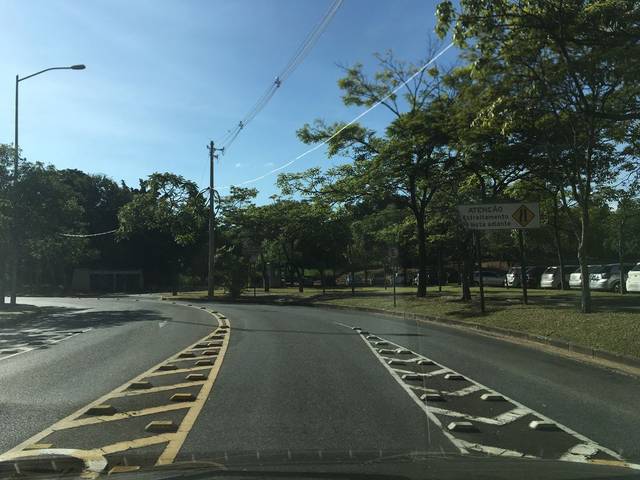
Region: Brazil
Coordinates: -19.863, -43.967